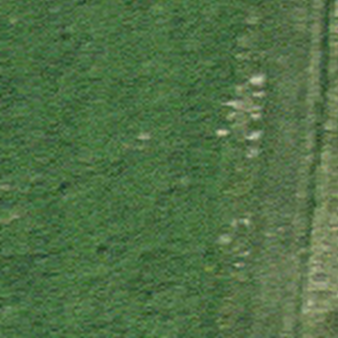
Label: other